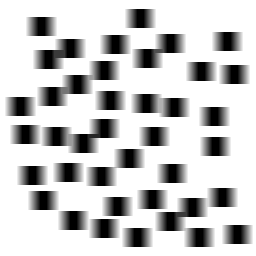
Squares: 40
Triangles: 0
Stars: 0
Total shapes: 40